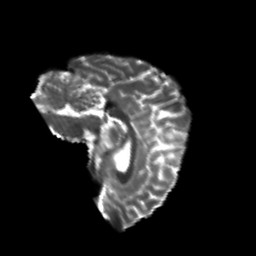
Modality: T2w
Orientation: sagittal
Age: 22
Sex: female
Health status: healthy
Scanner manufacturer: philips
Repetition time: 7.396 s
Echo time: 0.08599 s